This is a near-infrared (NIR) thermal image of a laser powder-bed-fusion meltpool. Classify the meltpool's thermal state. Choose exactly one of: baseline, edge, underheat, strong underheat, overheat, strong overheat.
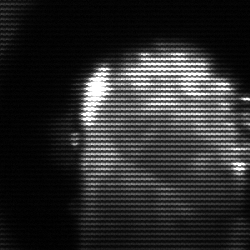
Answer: baseline